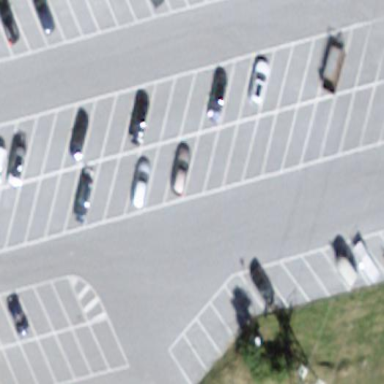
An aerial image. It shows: Parking area with surface.